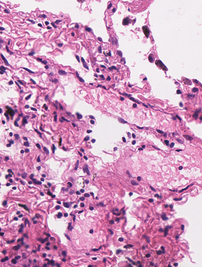
Tumor epithelial tissue: no
Tumor-associated stroma tissue: no
Normal tissue: yes